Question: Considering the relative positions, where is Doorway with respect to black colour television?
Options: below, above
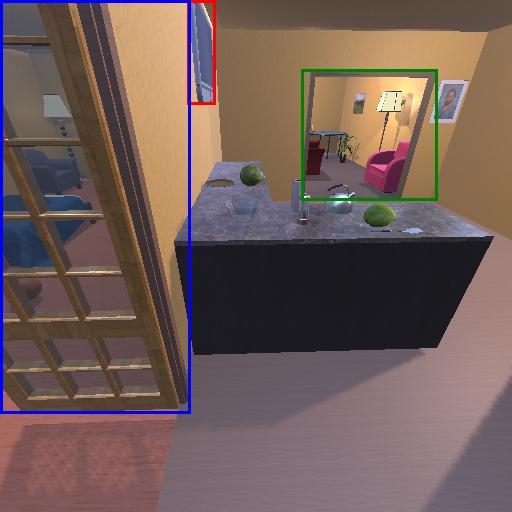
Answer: below